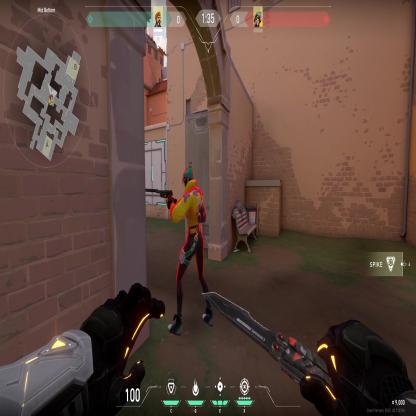
Label: enemy